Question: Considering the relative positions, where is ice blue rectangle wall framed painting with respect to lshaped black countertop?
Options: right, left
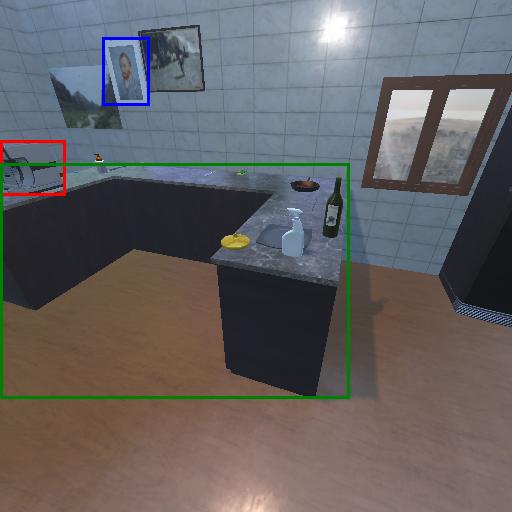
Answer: right